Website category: university
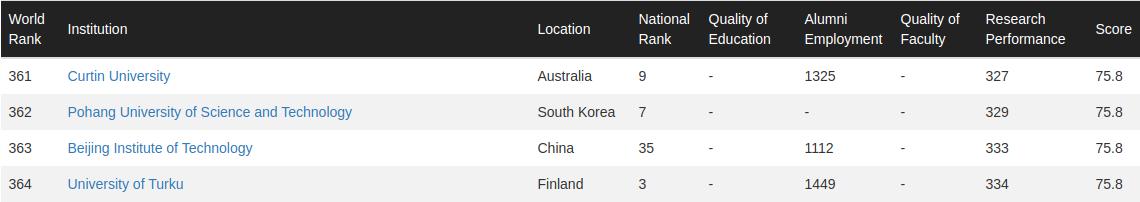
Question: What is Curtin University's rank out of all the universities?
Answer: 361

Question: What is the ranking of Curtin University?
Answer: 361

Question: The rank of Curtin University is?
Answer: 361

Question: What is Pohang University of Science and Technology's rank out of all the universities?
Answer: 362

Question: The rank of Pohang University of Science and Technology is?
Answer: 362

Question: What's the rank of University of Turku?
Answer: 364

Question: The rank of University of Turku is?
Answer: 364

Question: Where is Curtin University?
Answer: Australia

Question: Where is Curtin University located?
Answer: Australia

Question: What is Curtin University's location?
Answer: Australia

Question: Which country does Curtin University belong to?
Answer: Australia

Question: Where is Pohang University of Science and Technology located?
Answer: South Korea

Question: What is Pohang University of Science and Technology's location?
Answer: South Korea

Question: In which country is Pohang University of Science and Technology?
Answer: South Korea

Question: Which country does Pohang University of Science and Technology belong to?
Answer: South Korea

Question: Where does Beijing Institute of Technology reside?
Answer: China

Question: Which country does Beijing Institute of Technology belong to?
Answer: China

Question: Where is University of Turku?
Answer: Finland

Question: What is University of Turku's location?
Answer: Finland

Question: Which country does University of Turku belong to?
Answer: Finland

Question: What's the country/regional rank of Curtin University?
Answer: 9

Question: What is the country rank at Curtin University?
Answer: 9

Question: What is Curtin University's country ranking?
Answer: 9

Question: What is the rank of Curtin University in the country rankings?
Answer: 9

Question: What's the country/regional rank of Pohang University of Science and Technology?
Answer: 7

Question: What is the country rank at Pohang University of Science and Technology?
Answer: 7

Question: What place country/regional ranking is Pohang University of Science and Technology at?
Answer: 7

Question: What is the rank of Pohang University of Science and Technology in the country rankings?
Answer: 7

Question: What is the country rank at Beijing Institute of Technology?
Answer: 35

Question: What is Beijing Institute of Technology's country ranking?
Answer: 35

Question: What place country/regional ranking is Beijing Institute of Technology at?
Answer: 35

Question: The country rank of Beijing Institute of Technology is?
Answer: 35

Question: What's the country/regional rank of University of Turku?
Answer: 3

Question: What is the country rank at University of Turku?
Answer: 3

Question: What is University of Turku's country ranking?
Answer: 3

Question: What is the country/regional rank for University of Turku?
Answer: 3

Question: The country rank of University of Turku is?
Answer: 3

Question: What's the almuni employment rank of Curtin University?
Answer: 1325

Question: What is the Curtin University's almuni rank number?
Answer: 1325

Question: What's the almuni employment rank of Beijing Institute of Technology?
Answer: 1112

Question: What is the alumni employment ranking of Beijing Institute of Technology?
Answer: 1112

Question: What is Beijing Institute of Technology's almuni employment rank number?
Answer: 1112

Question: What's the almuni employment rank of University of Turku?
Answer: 1449

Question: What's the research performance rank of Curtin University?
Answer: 327

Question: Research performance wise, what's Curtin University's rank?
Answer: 327

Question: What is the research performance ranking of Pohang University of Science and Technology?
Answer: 329

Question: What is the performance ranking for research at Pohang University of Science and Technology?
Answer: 329

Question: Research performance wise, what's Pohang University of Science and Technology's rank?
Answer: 329

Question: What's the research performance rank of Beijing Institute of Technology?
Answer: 333

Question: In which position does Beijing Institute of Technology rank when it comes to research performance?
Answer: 333

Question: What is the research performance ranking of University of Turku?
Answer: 334

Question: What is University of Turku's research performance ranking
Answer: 334

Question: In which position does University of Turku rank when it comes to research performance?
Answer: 334

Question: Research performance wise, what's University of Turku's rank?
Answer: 334

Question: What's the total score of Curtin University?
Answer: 75.8

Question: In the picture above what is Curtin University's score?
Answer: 75.8

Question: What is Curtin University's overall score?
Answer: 75.8

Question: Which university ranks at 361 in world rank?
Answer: Curtin University

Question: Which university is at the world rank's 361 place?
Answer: Curtin University

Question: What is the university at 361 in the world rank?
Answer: Curtin University

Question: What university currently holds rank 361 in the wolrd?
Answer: Curtin University

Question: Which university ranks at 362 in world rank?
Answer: Pohang University of Science and Technology

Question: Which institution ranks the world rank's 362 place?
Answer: Pohang University of Science and Technology

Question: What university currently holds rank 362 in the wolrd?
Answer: Pohang University of Science and Technology